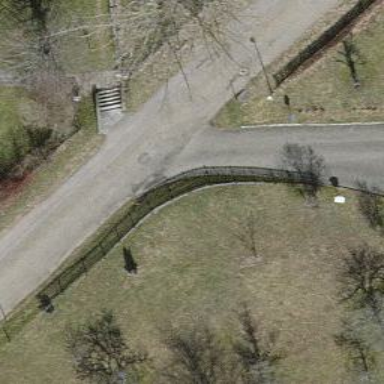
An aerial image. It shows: Fence.